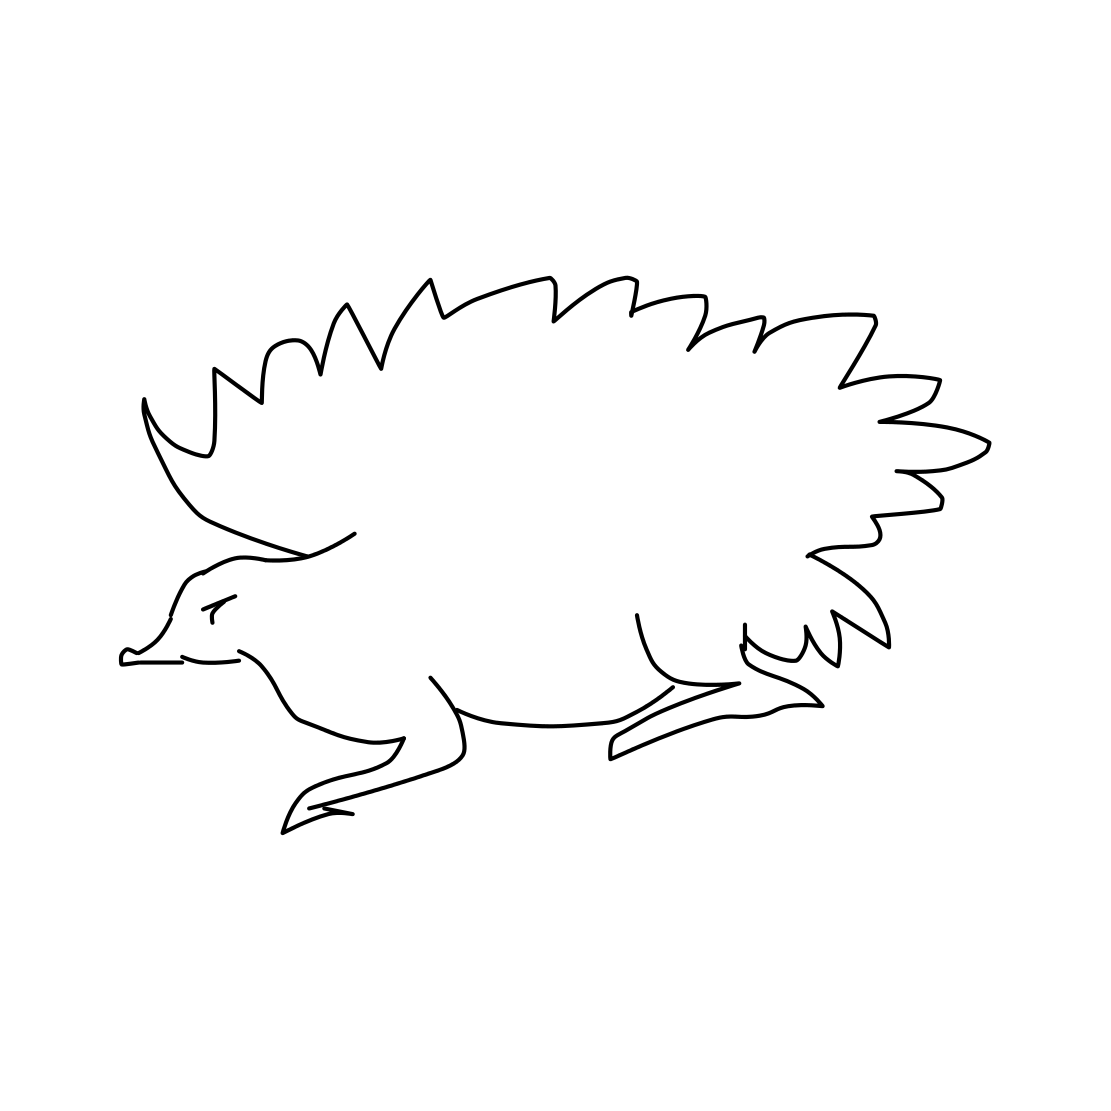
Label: hedgehog